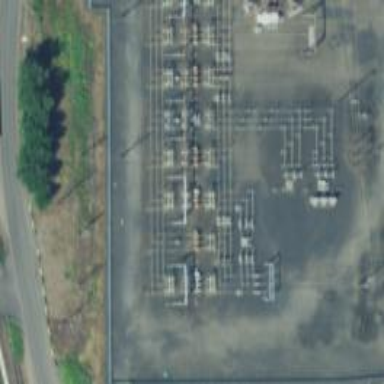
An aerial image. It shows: Switch for power supply.